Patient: sex M, age 57
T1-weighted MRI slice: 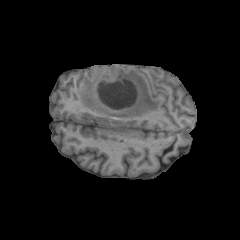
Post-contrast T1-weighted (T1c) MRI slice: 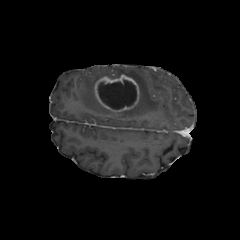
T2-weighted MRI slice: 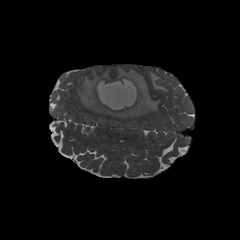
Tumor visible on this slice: yes
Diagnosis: Glioblastoma, IDH-wildtype
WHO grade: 4